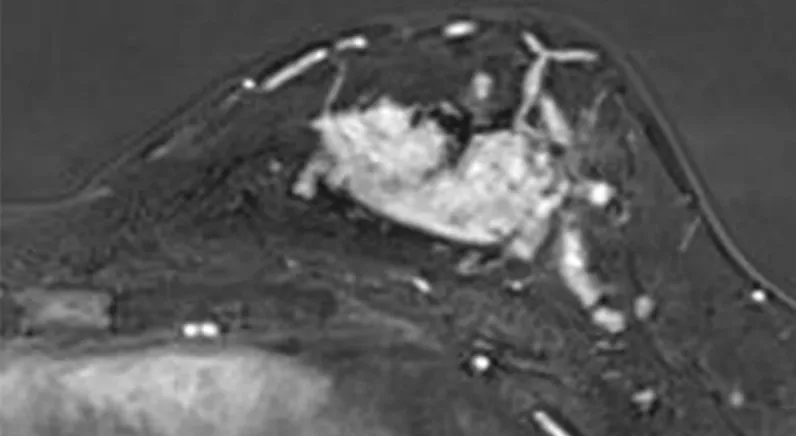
A large mass involving the left breast on DCE-MRI.
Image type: radiology (mri)